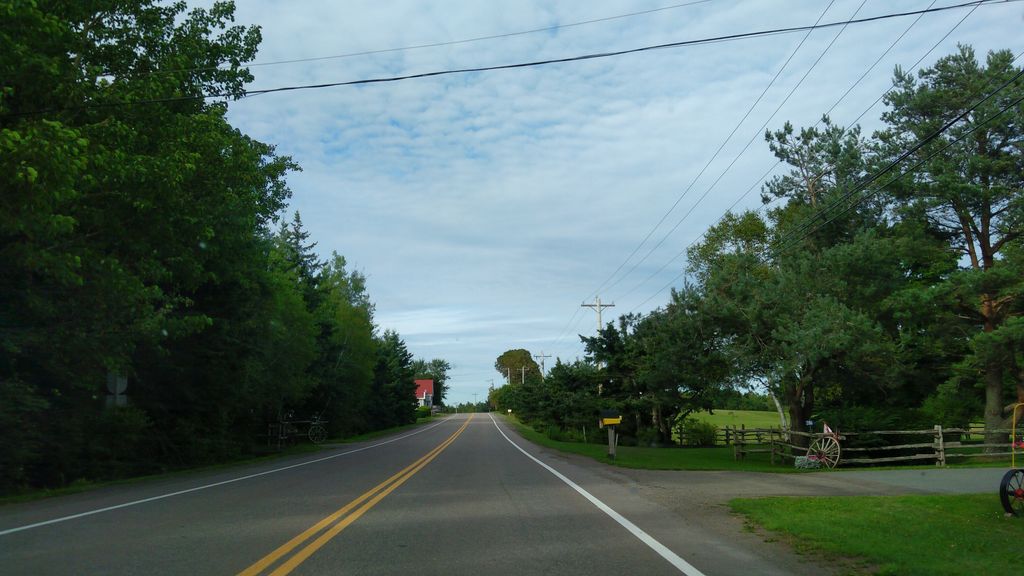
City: charlottetown